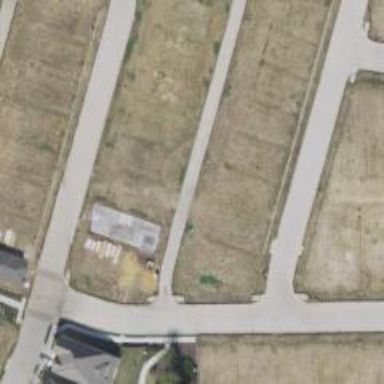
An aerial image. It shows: Alleyway designated as service road.